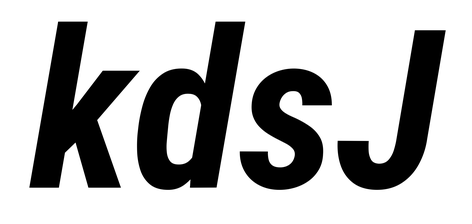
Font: Roboto-Italic_Condensed_Bold_Italic